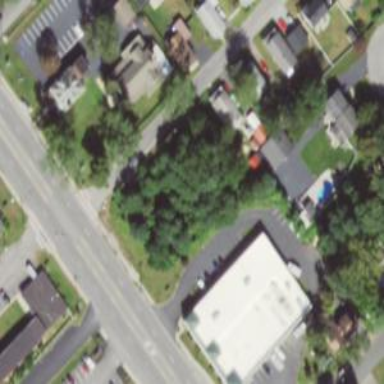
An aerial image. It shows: Commercial building.